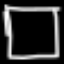
Label: square